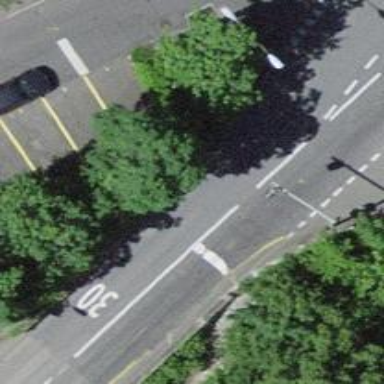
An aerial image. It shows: Road with traffic signals.